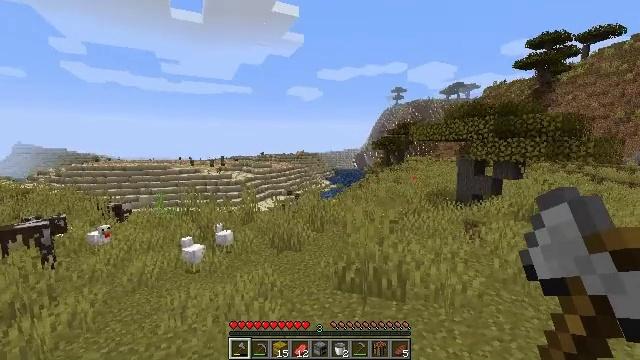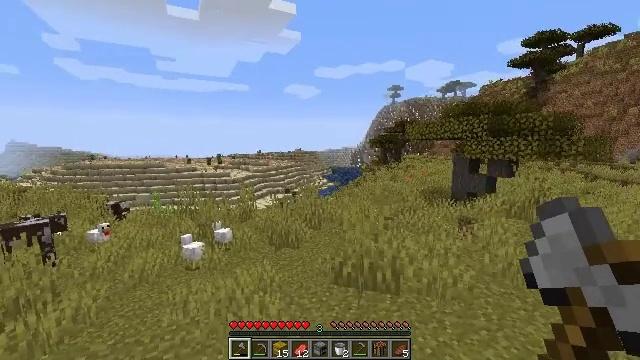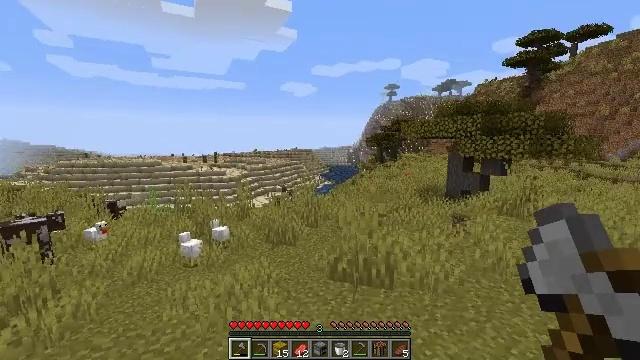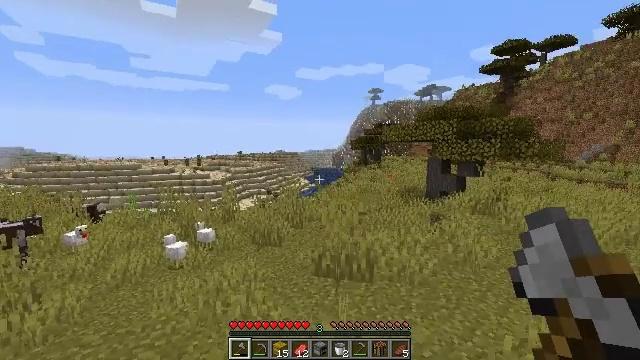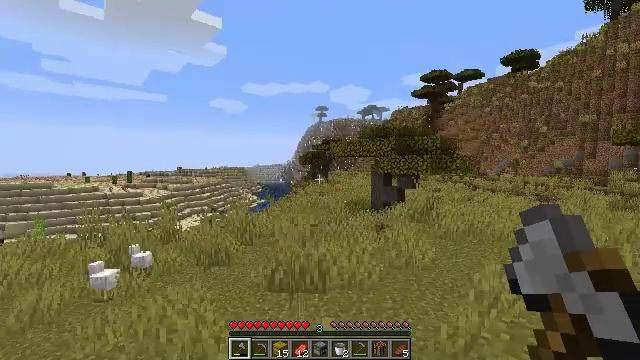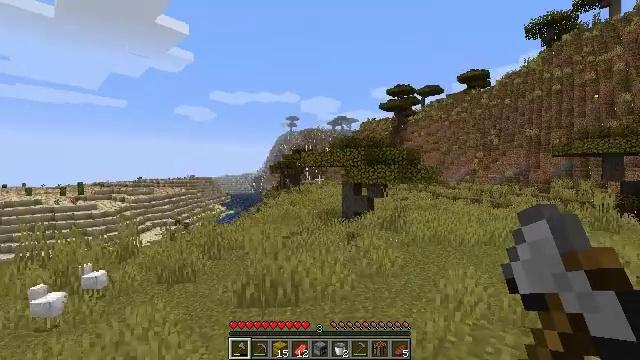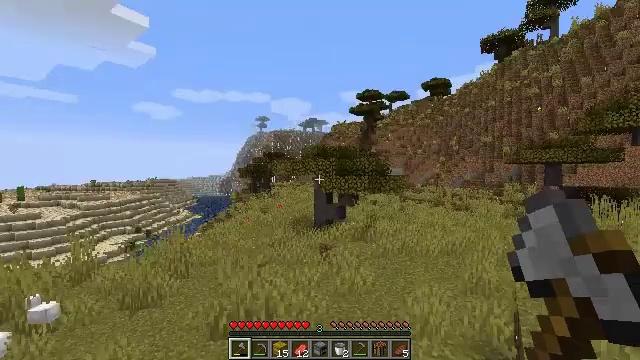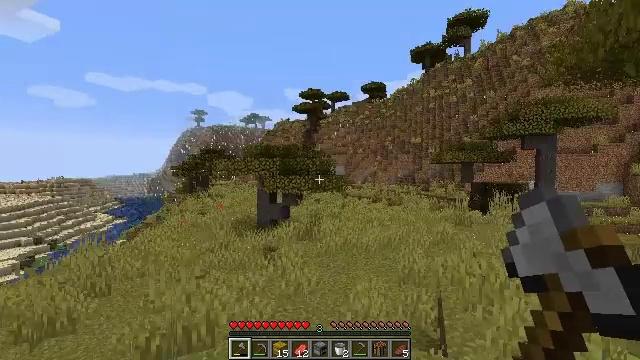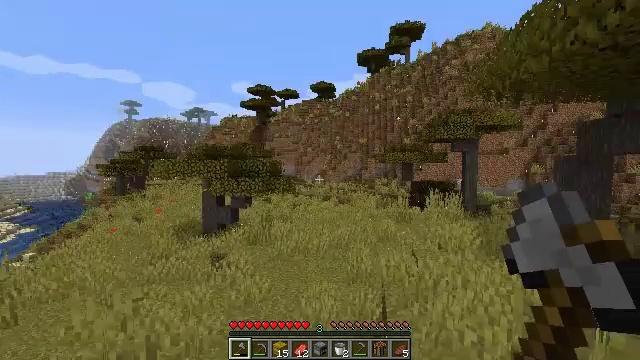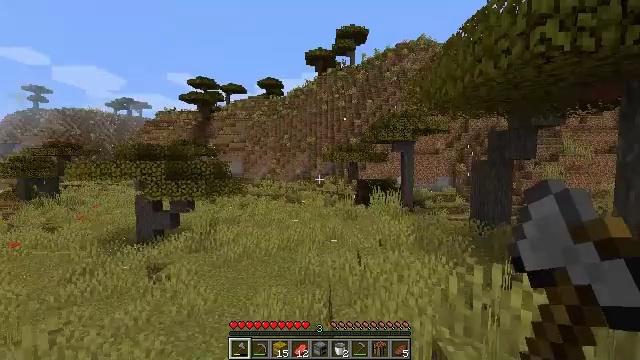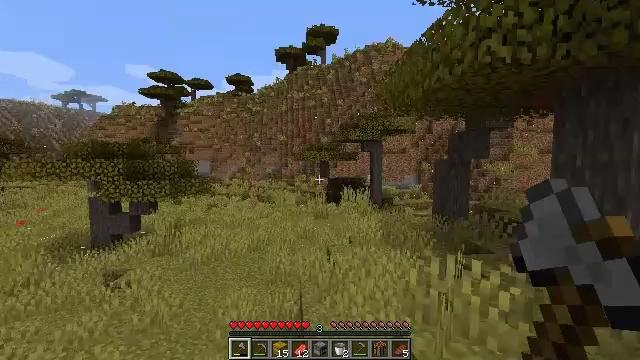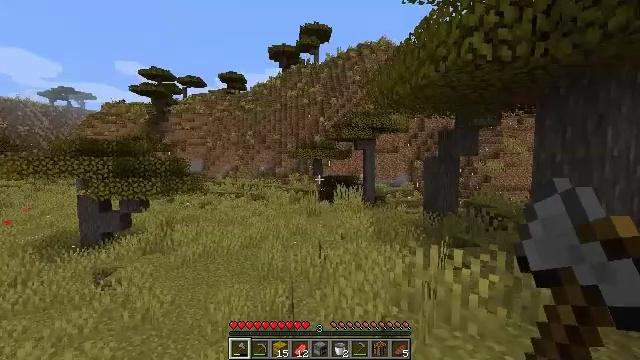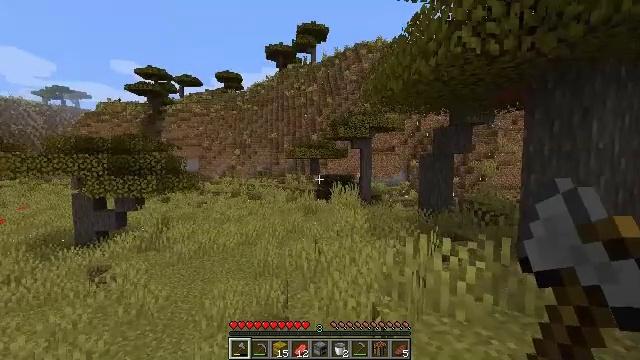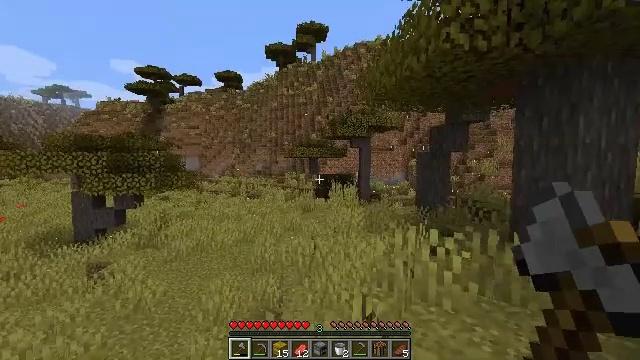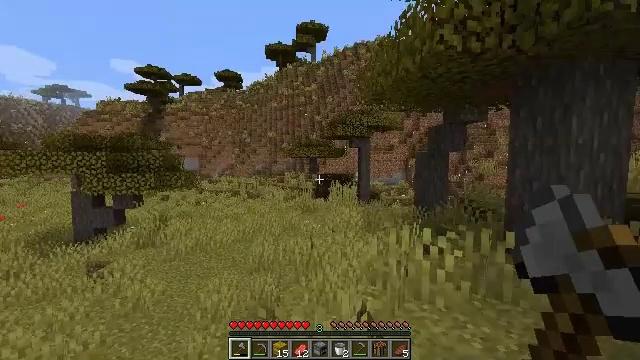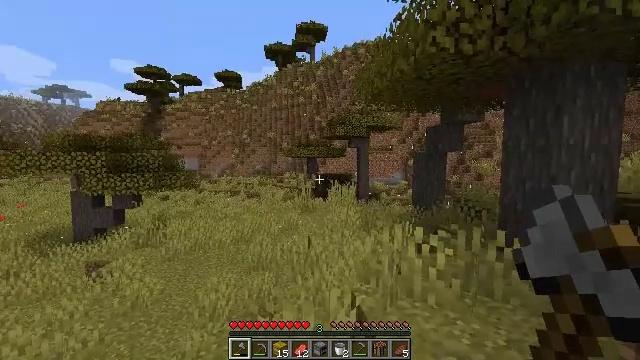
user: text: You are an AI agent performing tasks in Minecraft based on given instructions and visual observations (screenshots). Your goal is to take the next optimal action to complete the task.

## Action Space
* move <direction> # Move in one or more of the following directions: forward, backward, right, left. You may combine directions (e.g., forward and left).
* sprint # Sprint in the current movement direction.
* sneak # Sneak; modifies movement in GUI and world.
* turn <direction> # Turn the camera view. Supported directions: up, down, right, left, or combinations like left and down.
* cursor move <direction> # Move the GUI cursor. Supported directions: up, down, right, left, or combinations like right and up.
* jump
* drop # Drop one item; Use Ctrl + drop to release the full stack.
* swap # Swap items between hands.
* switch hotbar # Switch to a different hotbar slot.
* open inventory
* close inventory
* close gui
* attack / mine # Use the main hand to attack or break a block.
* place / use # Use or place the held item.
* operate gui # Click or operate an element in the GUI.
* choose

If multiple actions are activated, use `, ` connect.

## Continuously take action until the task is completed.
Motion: motion action
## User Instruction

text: Break the hay block to collect it.
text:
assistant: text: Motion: move back
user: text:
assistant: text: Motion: move back
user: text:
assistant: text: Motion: move back, turn right
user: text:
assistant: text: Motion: move back, turn right and up
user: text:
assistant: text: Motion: move back and move right, turn right and up, jump
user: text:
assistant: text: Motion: move back and move right, turn right, jump
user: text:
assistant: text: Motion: move back and move right, turn right, jump
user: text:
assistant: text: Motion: move back and move right, turn right, jump
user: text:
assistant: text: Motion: move back and move right, turn right
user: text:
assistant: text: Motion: move back and move right, turn right
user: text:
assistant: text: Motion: move back and move right, turn right
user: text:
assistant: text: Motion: move right
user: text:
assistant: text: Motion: no_op
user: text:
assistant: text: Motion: no_op
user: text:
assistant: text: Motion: no_op
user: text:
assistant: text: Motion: no_op
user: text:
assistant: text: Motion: no_op
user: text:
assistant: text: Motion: move right
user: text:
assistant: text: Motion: move right, turn right and up
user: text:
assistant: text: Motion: move right, turn right and down
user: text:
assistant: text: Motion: move right, sprint, turn right and down
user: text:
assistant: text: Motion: move forward and move right, sprint, turn right, jump
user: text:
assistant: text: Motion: move forward and move right, sprint, turn right, jump
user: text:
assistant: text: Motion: move forward and move right, sprint, jump
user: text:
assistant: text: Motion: move forward and move right, sprint, turn right and up
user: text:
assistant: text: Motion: move forward, sprint
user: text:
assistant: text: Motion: move forward, sprint
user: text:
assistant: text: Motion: move forward, sprint
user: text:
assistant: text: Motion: move forward, sprint, turn right and up
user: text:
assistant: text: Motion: move forward, sprint, turn right